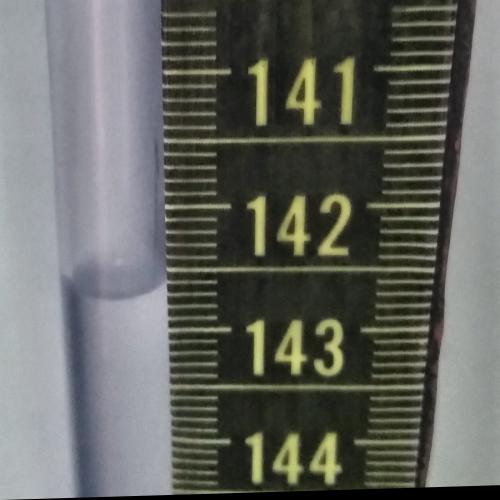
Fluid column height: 142.7 cm